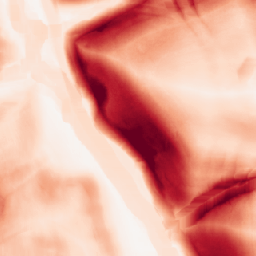
Category: morphological
Decomposition family: morphological_gradient
Decomposition parameters: size: 15
shape: square
Upsampling method: nearest
Upsampling parameters: scale: 8
Upsampling scale: 8